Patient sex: F
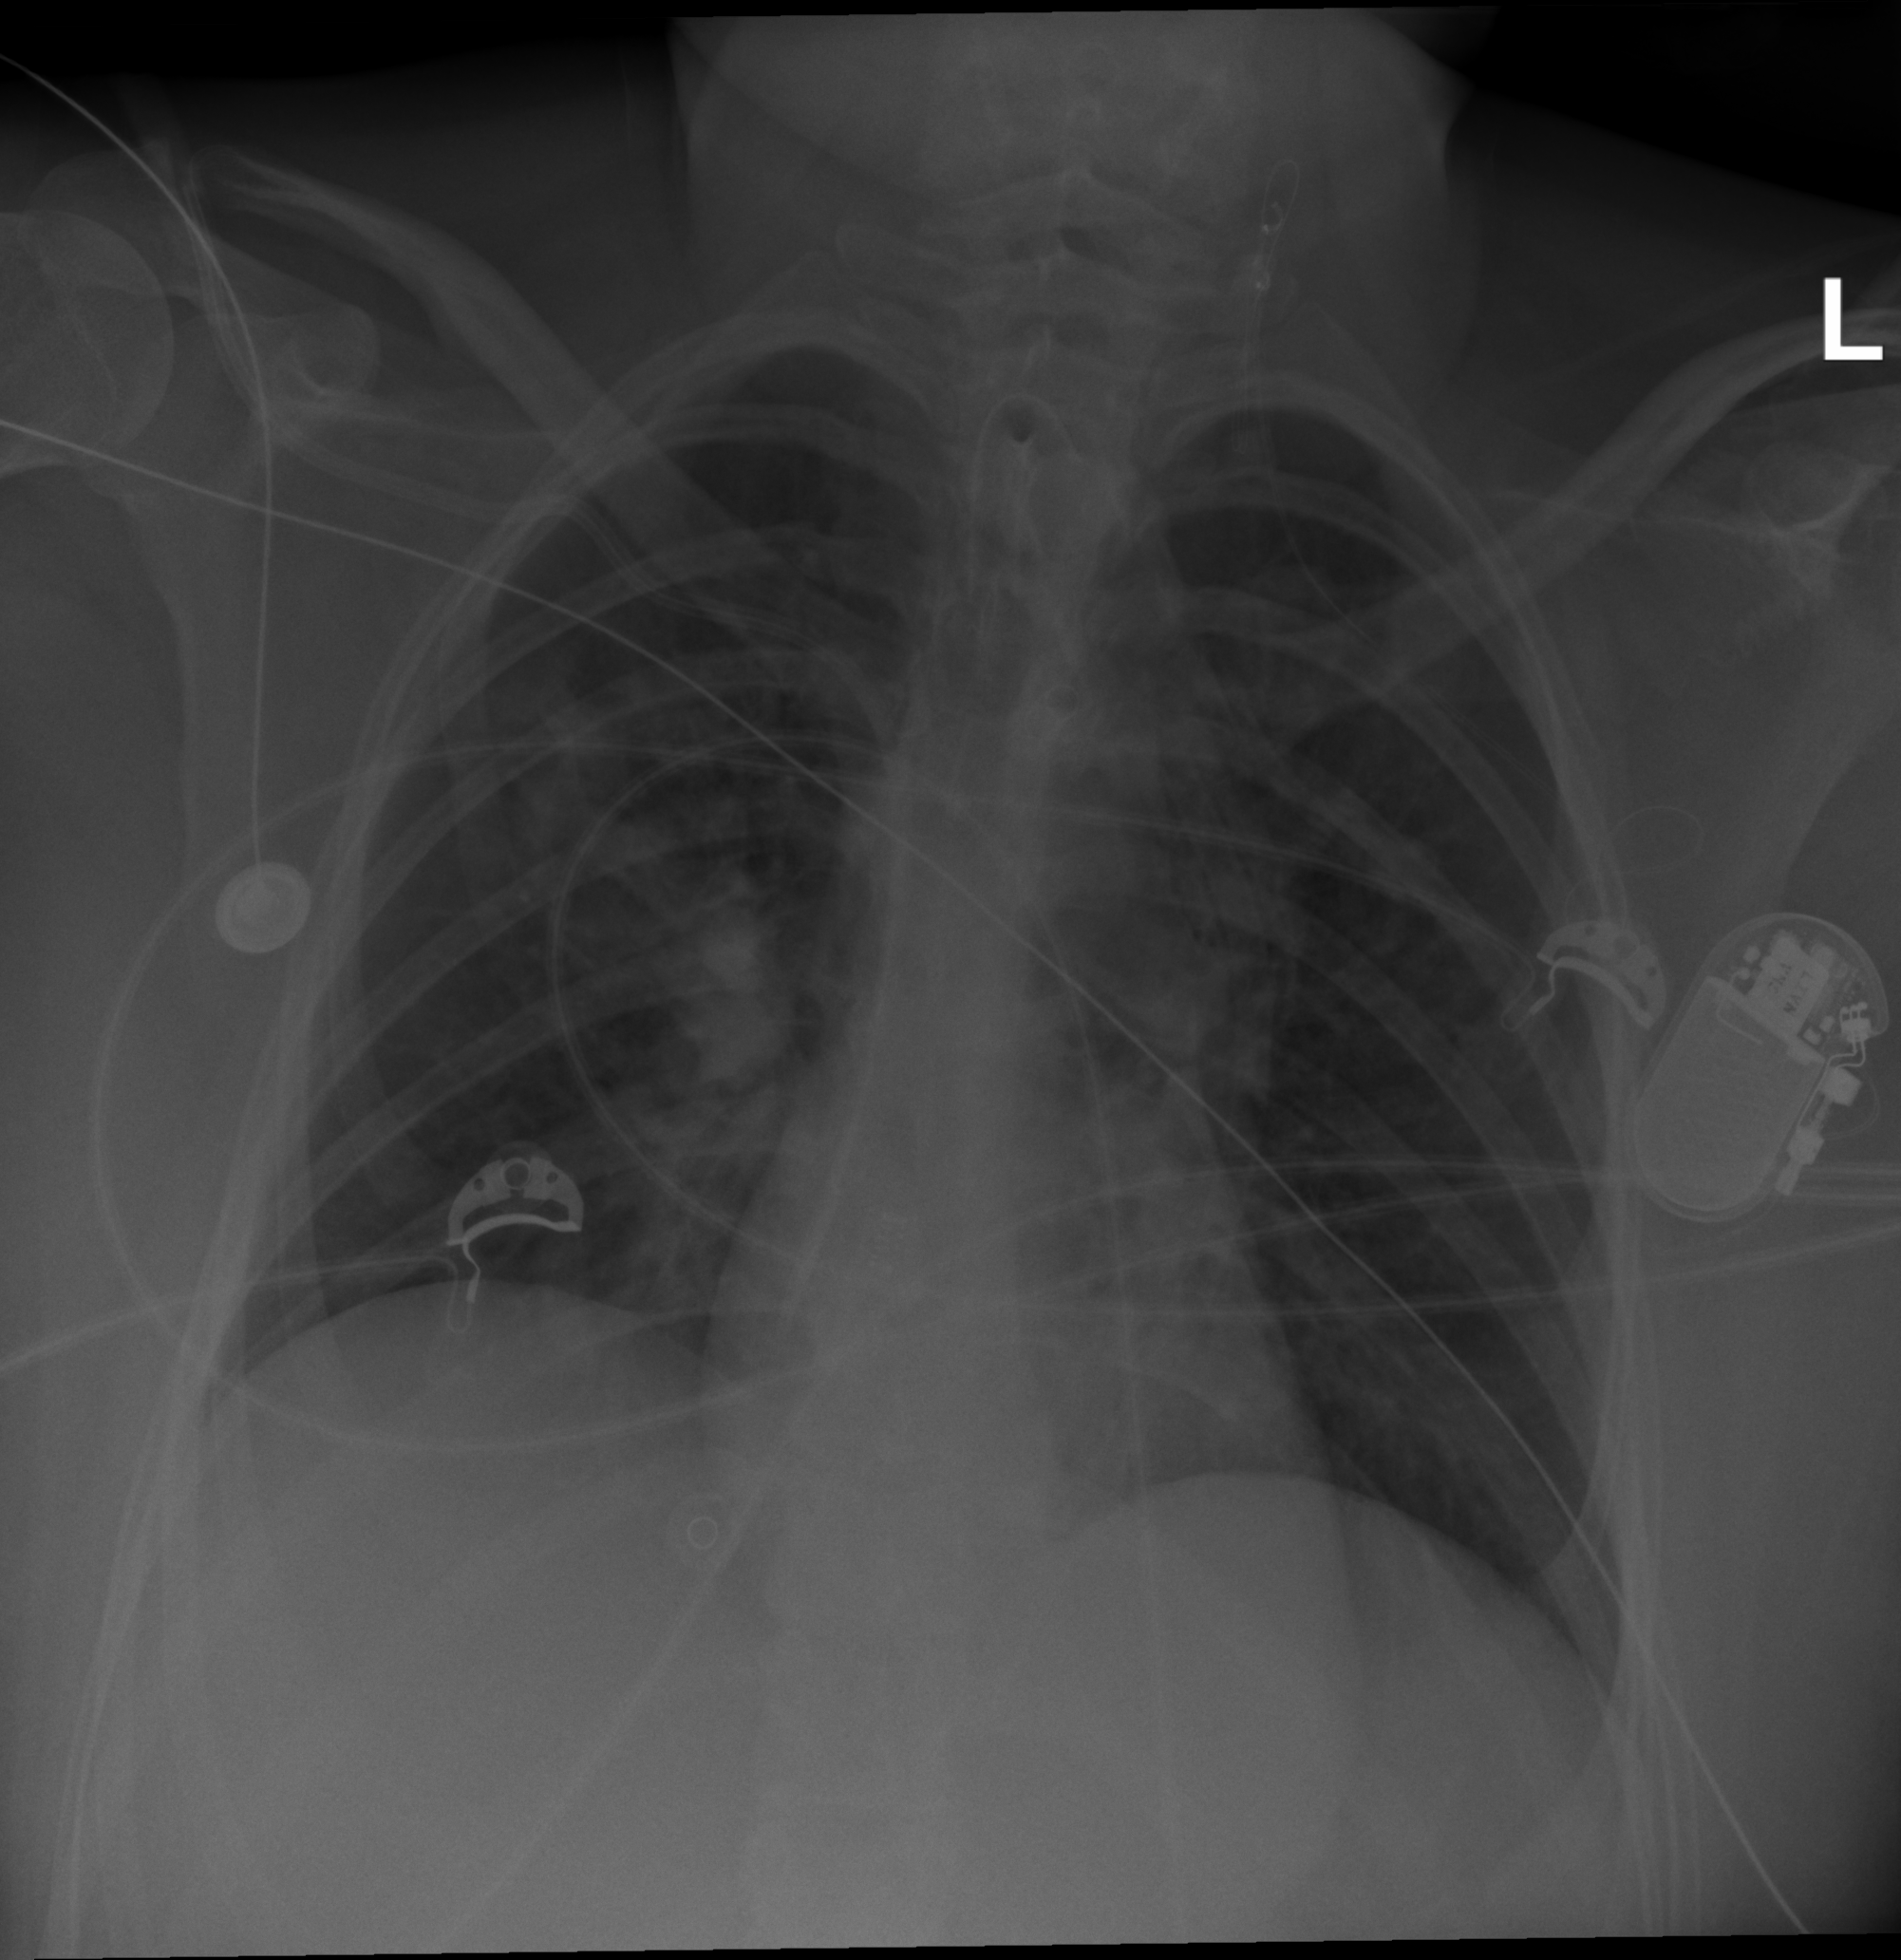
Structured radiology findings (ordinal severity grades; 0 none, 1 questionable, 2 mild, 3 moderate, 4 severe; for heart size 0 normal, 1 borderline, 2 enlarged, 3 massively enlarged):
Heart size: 0
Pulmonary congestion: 0
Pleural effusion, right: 0
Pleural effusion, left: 0
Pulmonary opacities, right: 2
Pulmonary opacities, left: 0
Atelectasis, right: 2
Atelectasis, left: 2